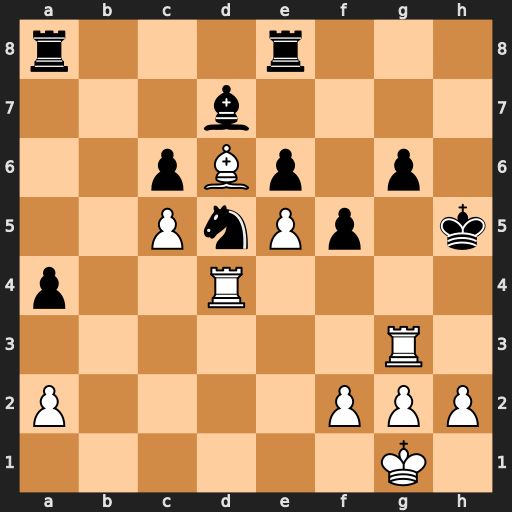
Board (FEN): r3r3/3b4/2pBp1p1/2PnPp1k/p2R4/6R1/P4PPP/6K1
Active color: w
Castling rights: -
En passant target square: -
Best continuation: Rh3+ Kg5 Rh7